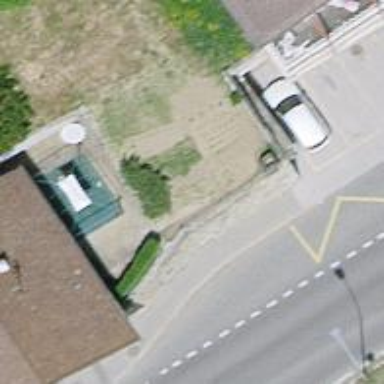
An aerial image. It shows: Bus stop with sheltered platform for public transport.